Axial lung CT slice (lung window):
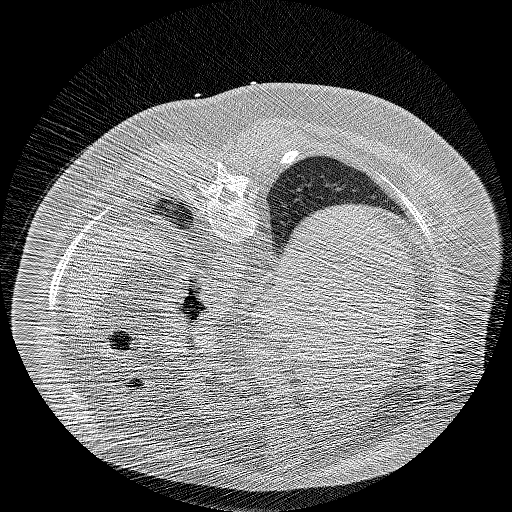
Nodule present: no